Question: I have this layout, scrollview with relative layout, I added scrollview because on smaller devices RelativeLayout alone will cut off parts of the layout that goes over the screen size, so anything bigger than screen height is not visible.
I tried adding to RelativeLayout wrap_content to height,but that did not fix it, so I added scrollview, now the whole layout is shown, but on devices that have bigger screens like nexus 4, the Relative Layout stretches over the screen height, so the user has to scroll to see the bottom textViews.
Anyway I know the problem is with this ImageView that has drawable:src=@drawable/background
This forces the relative layout to take more than screen height, I use centerCrop for the image, the height of the image is 1200, and the height of the nexus 4 is 1280, so the ImageView is supposed to fit the screen but it stretches the whole Layout. The black line is aproximalty where the screen ends and instead of cutting the imageView at that point the RelativeLayout exapnds after that point...

How can I ensure that my RelativeLayout does not go over the screen height on devices with bigger resolution, but on smaller ones to include scrolling for content that can not fit the screen height? Currently I have to scroll to she the bottom textViews on all devices..
'''
<?xml version="1.0" encoding="utf-8"?>
<ScrollView xmlns:android="http://schemas.android.com/apk/res/android"
android:layout_width="wrap_content"
android:layout_height="match_parent"
android:background="@android:color/black"
android:fillViewport="true" >
<RelativeLayout
android:layout_width="match_parent"
android:layout_height="wrap_content" >
<ImageView
android:id="@+id/bg"
android:layout_width="wrap_content"
android:layout_height="match_parent"
android:paddingLeft="-20dp"
android:scaleType="centerCrop"
android:src="@drawable/background" />
<ImageView
android:id="@+id/trophystack"
android:layout_width="wrap_content"
android:layout_height="wrap_content"
android:layout_centerHorizontal="true"
android:paddingTop="20dp"
android:scaleType="center"
android:src="@drawable/trophystack" />
<LinearLayout
android:id="@+id/llTrophyStackLogin"
android:layout_width="wrap_content"
android:layout_height="wrap_content"
android:layout_centerInParent="true"
android:orientation="vertical"
android:paddingBottom="20dp"
android:paddingTop="20dp" >
<EditText
android:id="@+id/email_address"
android:layout_width="250dp"
android:layout_height="70dp"
android:layout_marginBottom="2dp"
android:background="@android:color/white"
android:drawableLeft="@drawable/usericon2"
android:fontFamily="sans-serif"
android:gravity="center"
android:hint="user@email.com"
android:inputType="textEmailAddress"
android:minWidth="250dp"
android:tag="login_email" />
<EditText
android:id="@+id/password"
android:layout_width="250dp"
android:layout_height="70dp"
android:background="@android:color/white"
android:drawableLeft="@drawable/lock"
android:gravity="center"
android:hint="********"
android:inputType="textPassword"
android:tag="login_password" />
<Button
android:id="@+id/doLogin"
android:layout_width="250dp"
android:layout_height="70dp"
android:layout_marginTop="20dp"
android:background="@drawable/buttontexture1"
android:minWidth="200dp"
android:onClick="goQueue"
android:text="Sign In"
android:textColor="@android:color/white" />
</LinearLayout>
<TextView
android:id="@+id/forgot_password_text"
android:layout_width="wrap_content"
android:layout_height="wrap_content"
android:layout_alignParentBottom="true"
android:layout_marginBottom="20dp"
android:layout_marginLeft="20dp"
android:text="Forgot password?"
android:textColor="#FFFFFF"
android:textSize="16dp"
android:textStyle="bold" />
<TextView
android:id="@+id/sign_up_text2"
android:layout_width="wrap_content"
android:layout_height="wrap_content"
android:layout_alignParentBottom="true"
android:layout_alignParentRight="true"
android:layout_marginBottom="20dp"
android:layout_marginRight="20dp"
android:clickable="true"
android:text="Sign up"
android:textColor="@android:color/white"
android:textSize="19dp"
android:textStyle="bold" />
<TextView
android:id="@+id/sign_up_text"
android:layout_width="wrap_content"
android:layout_height="wrap_content"
android:layout_alignParentBottom="true"
android:layout_marginBottom="20dp"
android:layout_marginRight="2dp"
android:layout_toLeftOf="@id/sign_up_text2"
android:clickable="true"
android:text="New here?"
android:textColor="@android:color/white"
android:textSize="16dp" />
<Button
android:layout_width="wrap_content"
android:layout_height="wrap_content"
android:layout_alignLeft="@id/sign_up_text"
android:layout_alignParentBottom="true"
android:layout_alignParentRight="true"
android:layout_below="@id/llTrophyStackLogin"
android:background="#0000"
android:minHeight="50dp"
android:onClick="doSwipe"
android:textColor="@android:color/white" />
<Button
android:layout_width="wrap_content"
android:layout_height="wrap_content"
android:layout_alignParentBottom="true"
android:layout_alignParentLeft="true"
android:layout_alignRight="@id/forgot_password_text"
android:layout_below="@id/llTrophyStackLogin"
android:background="#0000"
android:minHeight="50dp"
android:onClick="doForgotPassword"
android:textColor="@android:color/white" />
</RelativeLayout>
</ScrollView>
'''
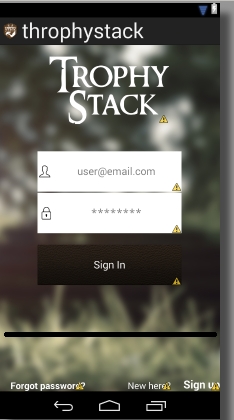
Answer: Remove this line
'''
android:src="@drawable/background"
'''
from 'ImageView' and set this as a background for 'RelativeLayout'.
'''
android:background="@drawable/background"
'''